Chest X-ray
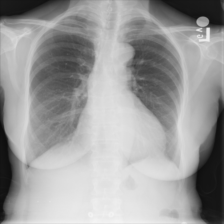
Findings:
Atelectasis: negative
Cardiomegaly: negative
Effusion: negative
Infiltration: negative
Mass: negative
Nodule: negative
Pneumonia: negative
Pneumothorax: negative
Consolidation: negative
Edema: negative
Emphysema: negative
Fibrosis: negative
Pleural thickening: positive
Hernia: negative